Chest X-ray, PA view. Patient: 58 years old, sex F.
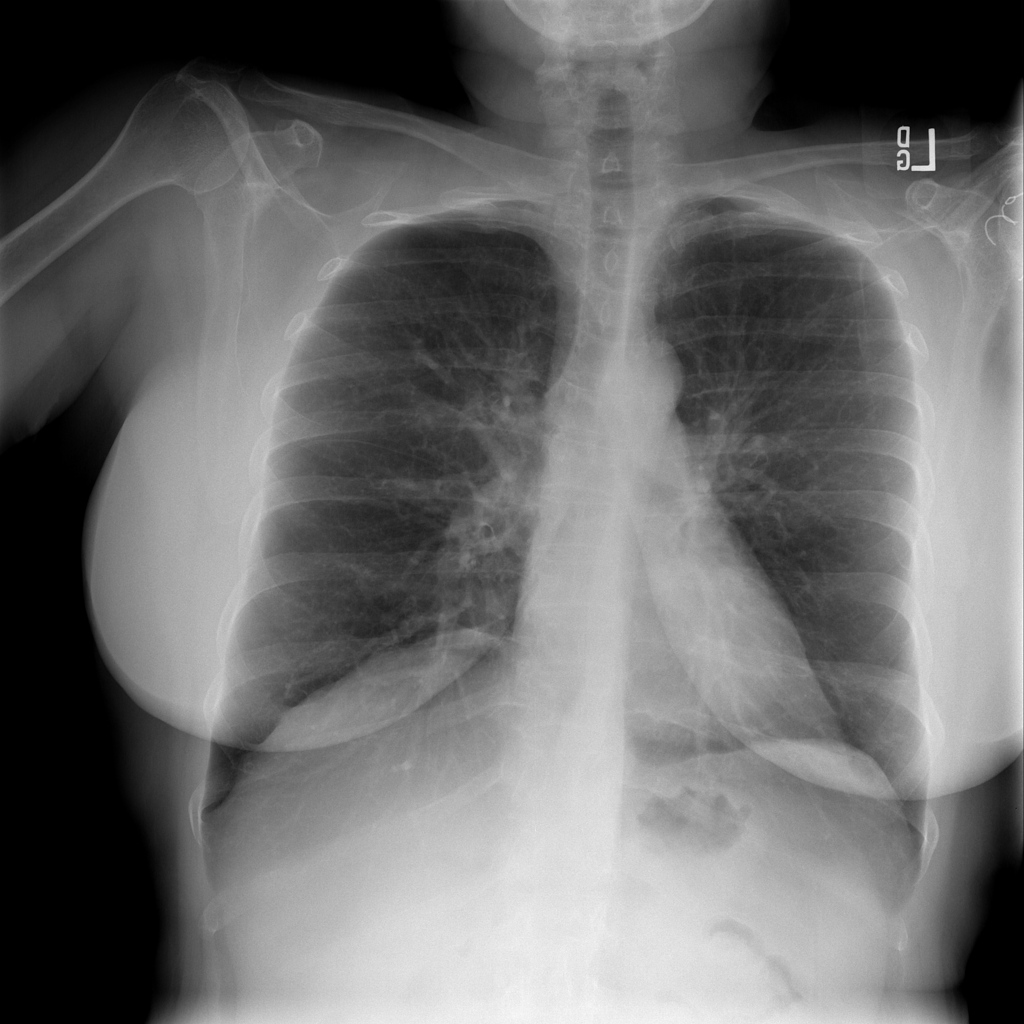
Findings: No Finding